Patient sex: M
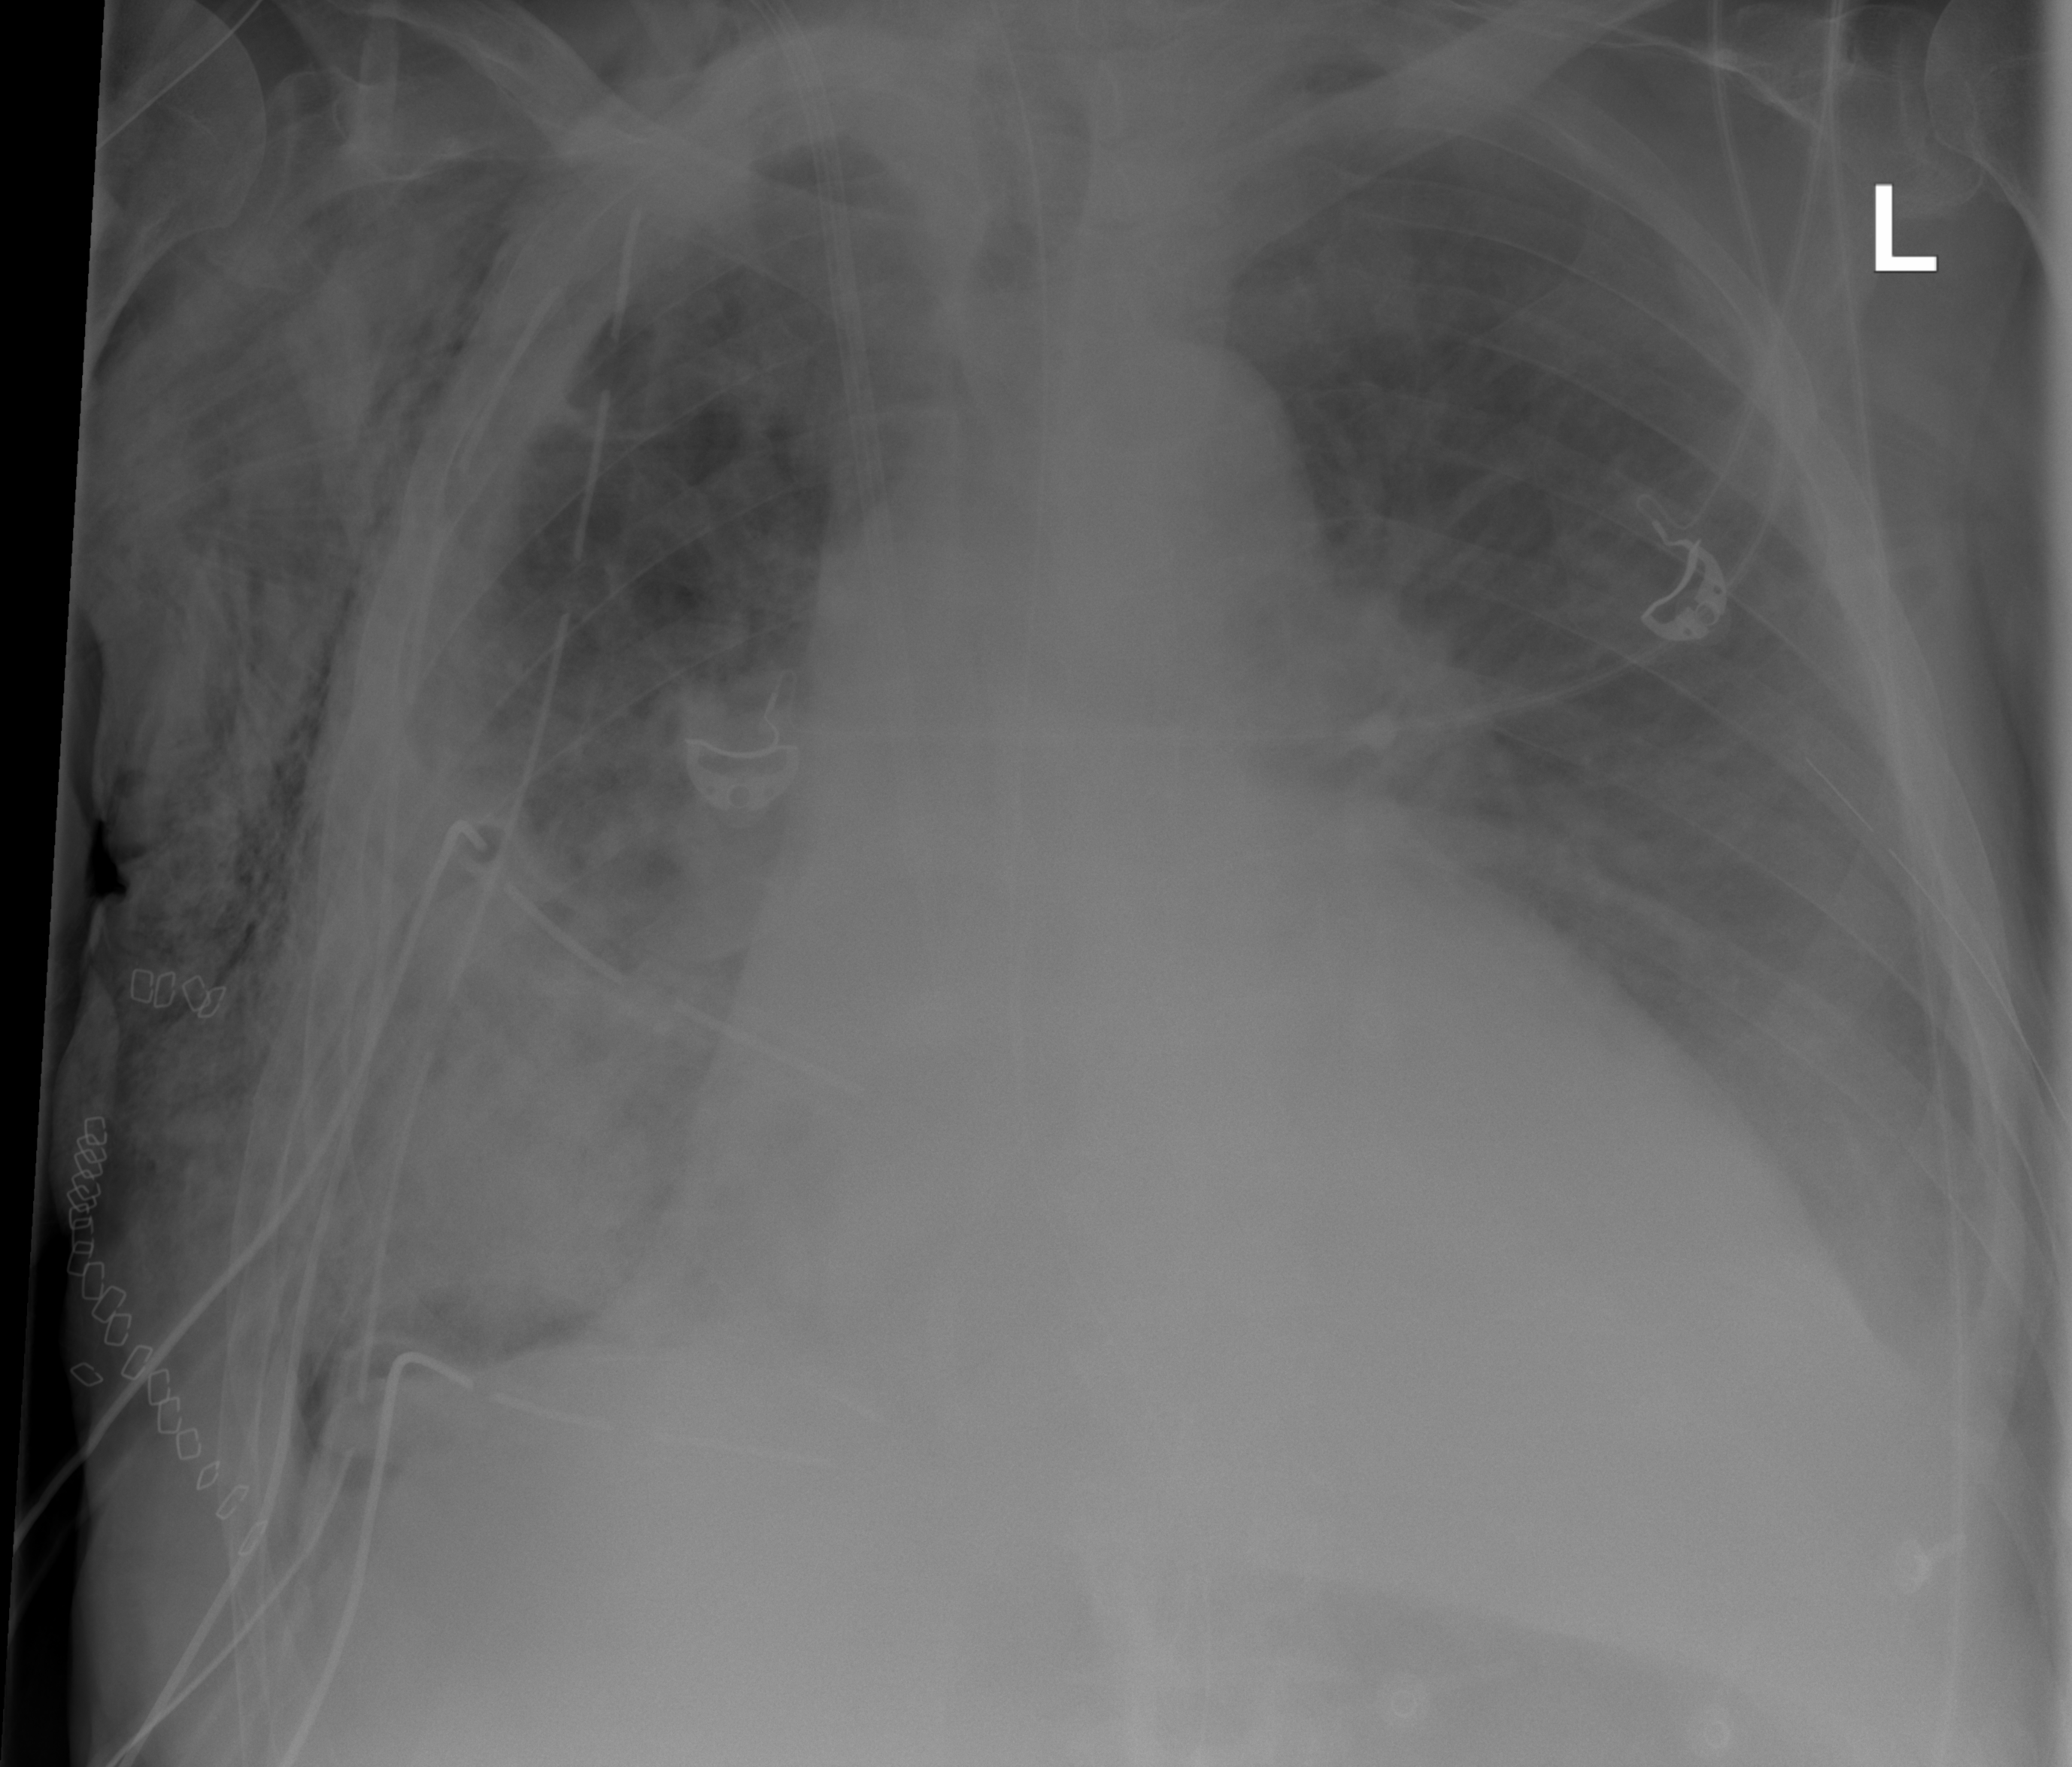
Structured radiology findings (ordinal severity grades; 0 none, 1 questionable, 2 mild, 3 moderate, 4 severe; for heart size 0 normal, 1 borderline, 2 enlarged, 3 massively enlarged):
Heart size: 2
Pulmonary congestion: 2
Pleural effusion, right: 0
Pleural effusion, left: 2
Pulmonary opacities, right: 3
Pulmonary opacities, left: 0
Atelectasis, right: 2
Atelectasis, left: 0